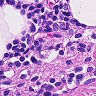
Metastatic tissue present: no